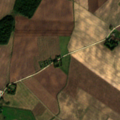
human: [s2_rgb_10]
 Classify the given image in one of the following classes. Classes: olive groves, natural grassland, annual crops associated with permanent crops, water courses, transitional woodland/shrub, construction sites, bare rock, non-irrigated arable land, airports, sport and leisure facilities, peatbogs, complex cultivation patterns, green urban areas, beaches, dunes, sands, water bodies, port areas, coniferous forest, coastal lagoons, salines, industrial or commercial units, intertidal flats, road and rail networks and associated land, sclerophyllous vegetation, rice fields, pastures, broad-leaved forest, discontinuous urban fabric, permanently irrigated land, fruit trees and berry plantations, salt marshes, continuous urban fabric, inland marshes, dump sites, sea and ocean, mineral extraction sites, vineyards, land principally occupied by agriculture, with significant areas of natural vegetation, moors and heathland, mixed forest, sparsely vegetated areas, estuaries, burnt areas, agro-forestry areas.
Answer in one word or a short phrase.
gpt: discontinuous urban fabric, non-irrigated arable land, complex cultivation patterns